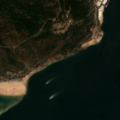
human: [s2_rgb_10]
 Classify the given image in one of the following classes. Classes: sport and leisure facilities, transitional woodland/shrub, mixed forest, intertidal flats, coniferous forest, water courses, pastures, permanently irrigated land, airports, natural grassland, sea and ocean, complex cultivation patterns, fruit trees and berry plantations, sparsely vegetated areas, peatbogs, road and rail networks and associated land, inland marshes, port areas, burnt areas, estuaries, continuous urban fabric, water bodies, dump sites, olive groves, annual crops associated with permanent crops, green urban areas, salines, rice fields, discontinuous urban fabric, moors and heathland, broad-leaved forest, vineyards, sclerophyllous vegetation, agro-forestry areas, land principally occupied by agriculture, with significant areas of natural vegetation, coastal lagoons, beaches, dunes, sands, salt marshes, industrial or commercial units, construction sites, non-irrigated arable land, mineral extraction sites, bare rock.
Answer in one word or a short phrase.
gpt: industrial or commercial units, sclerophyllous vegetation, sea and ocean